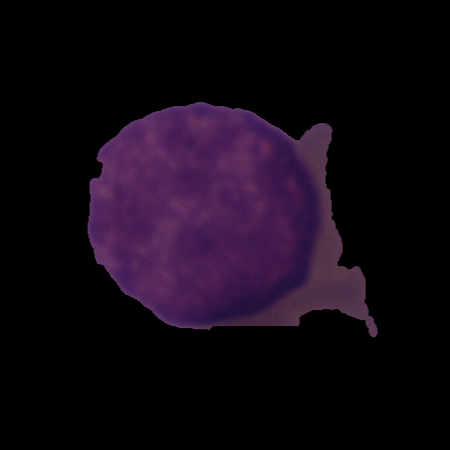
Label: cancer